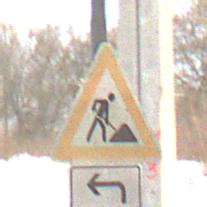
Verkehrszeichen: Arbeitsstelle
Zusatzzeichen unten: RichtungsangabeDurchPfeile2
Umgebung: Roofed, Suburban
Tageszeit: MorningAfternoon
Wetter: PartlyCloudy
Licht: Natural
Jahreszeit: Winter
Kontrast: LowContrast